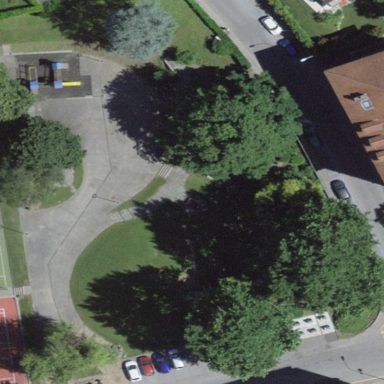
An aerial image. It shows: Playground area for leisure activities on the land.